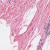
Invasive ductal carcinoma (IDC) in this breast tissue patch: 0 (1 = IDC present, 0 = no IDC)